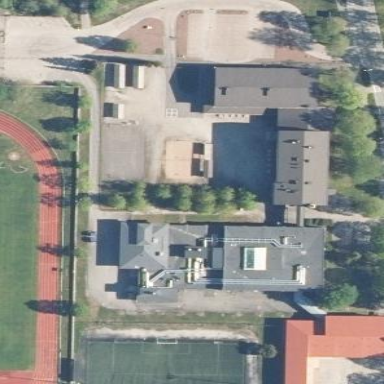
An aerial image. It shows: School building.